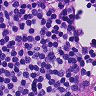
Metastatic tissue present: no